Field crop: maize
Growth stage: 2
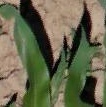
Species: maize